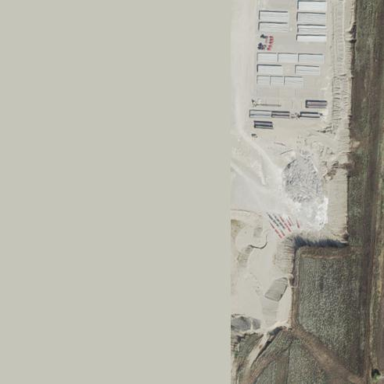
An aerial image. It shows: Quarry area.